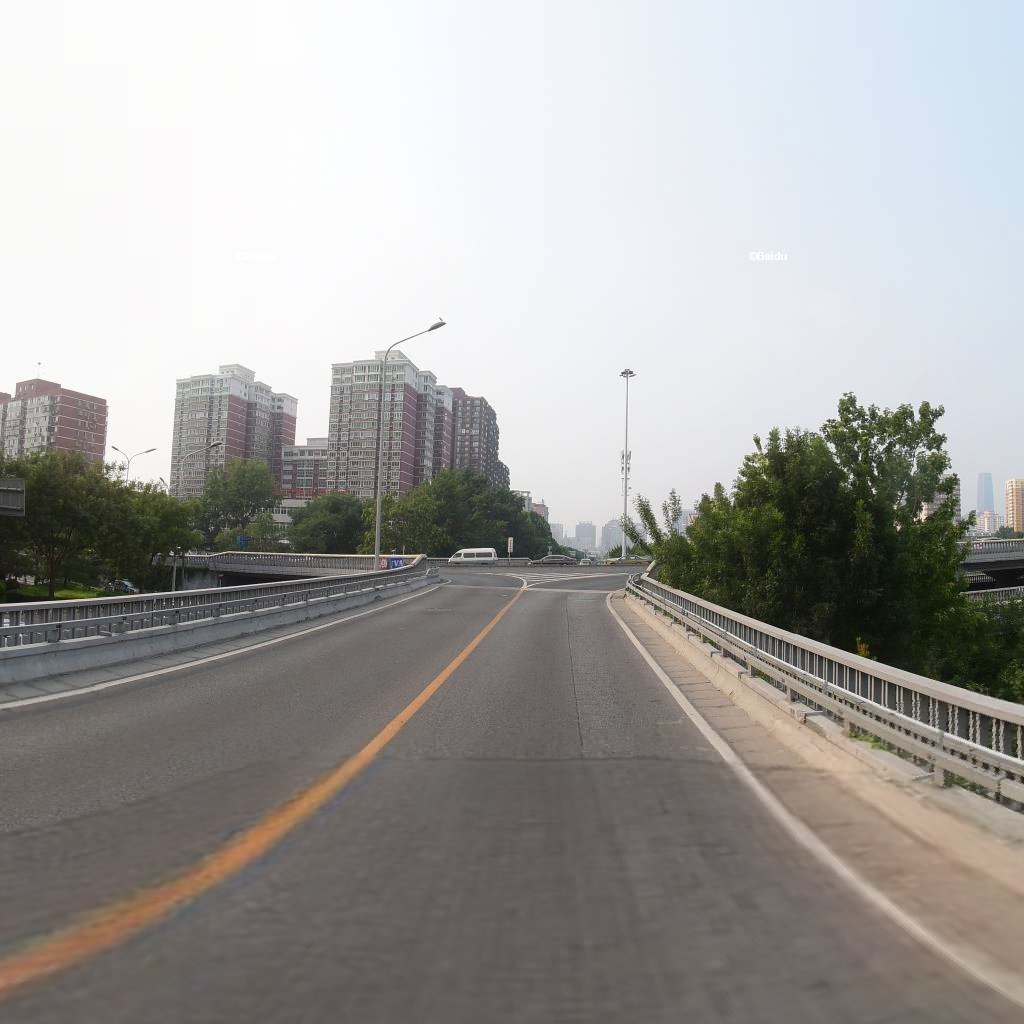
Region: Dongcheng
Road damage annotations: longitudinal crack